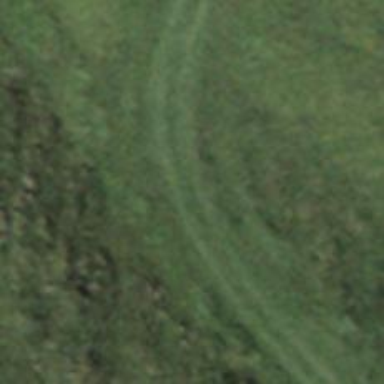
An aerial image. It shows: Track with very rough surface.